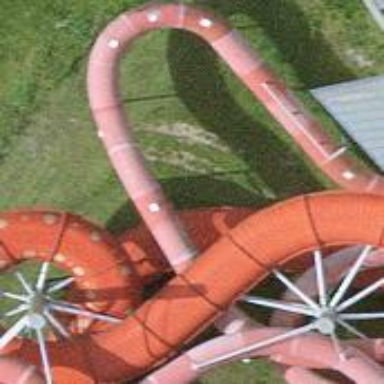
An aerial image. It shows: Water slide attraction.